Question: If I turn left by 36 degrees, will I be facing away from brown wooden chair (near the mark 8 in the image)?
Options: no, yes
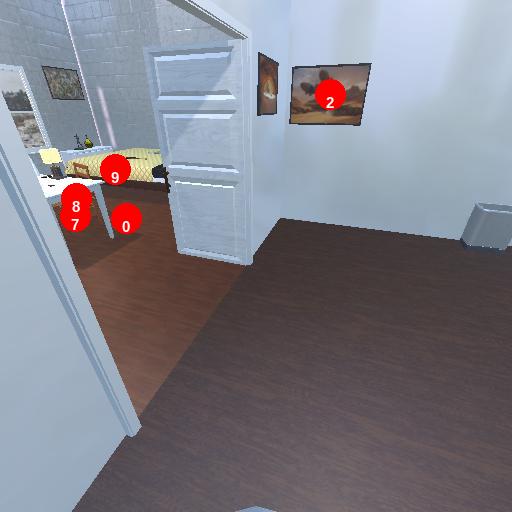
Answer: no